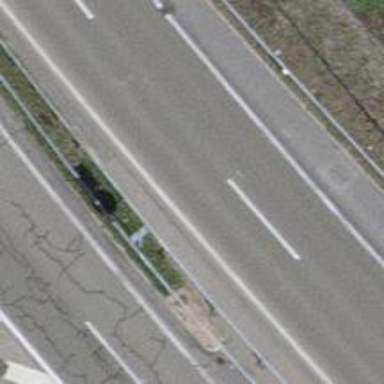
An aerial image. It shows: View of motorway.